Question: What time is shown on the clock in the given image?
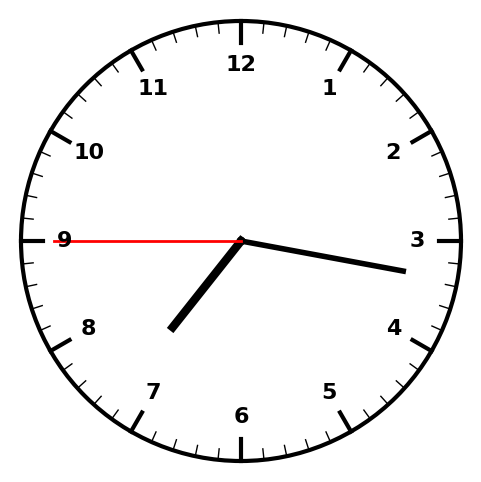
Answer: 07:16:45